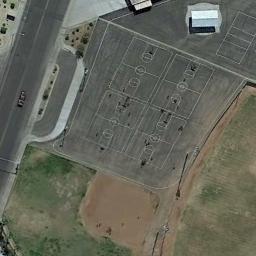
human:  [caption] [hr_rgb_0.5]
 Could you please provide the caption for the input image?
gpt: Several basketball courts are neatly arrayed beside the bare lawn,Net to a road .

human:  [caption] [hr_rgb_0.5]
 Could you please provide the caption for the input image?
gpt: Four basketball courts next to a baseball diamond while a sport area and a road beside .

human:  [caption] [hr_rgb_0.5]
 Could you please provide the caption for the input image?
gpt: There are many basketball courts on the vacant lot .

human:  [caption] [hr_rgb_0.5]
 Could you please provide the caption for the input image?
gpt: There are four basketball courts on the open place .

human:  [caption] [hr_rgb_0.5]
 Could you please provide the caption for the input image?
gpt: The house is next to four basketball courts .